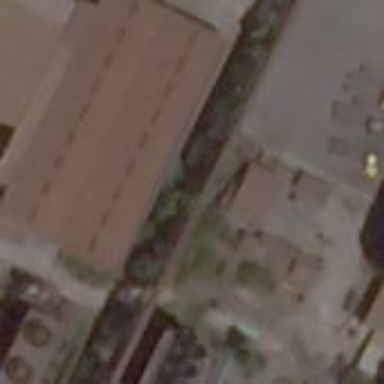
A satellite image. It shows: Industrial building.